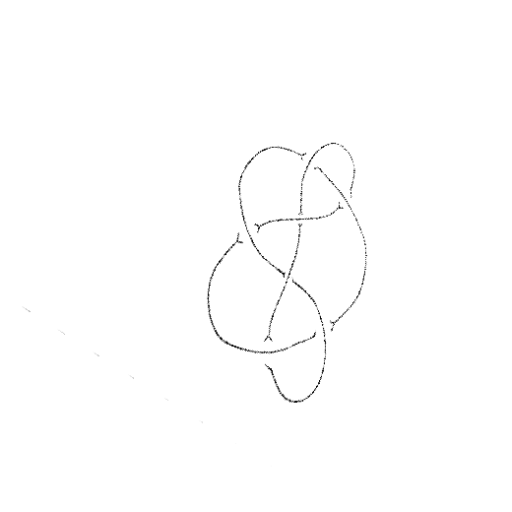
Crossing number: 7